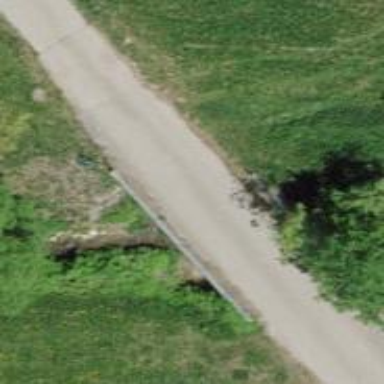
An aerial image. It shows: Track road on bridge with grade 1 tracktype.